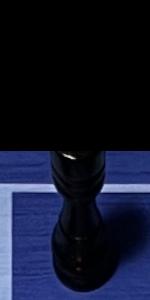
Label: Rook_Black